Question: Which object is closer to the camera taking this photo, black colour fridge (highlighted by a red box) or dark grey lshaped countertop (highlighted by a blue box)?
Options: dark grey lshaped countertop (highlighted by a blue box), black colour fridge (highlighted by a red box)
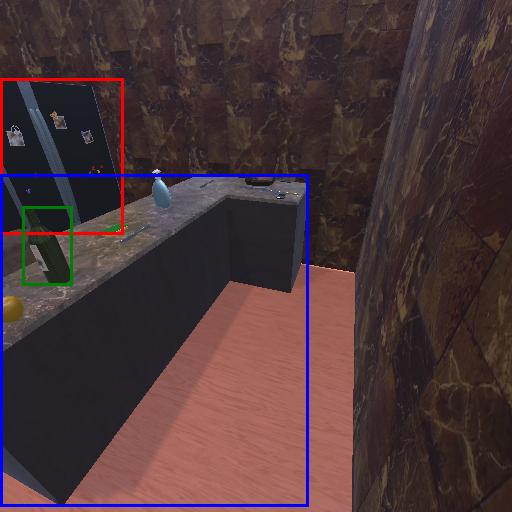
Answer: dark grey lshaped countertop (highlighted by a blue box)